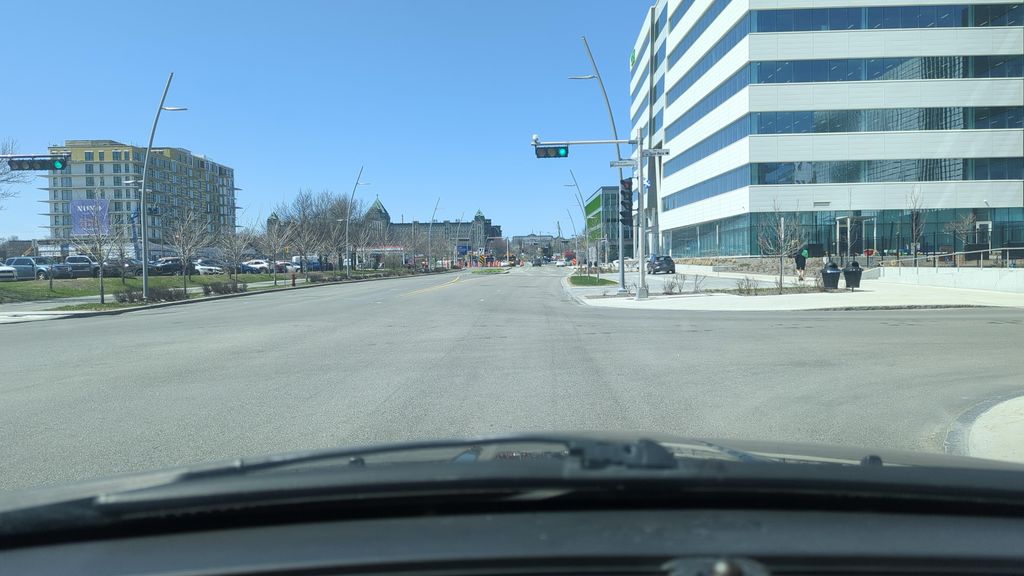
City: quebec_city